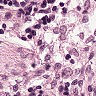
Metastatic tissue present: no